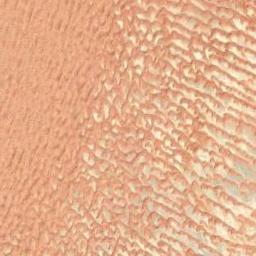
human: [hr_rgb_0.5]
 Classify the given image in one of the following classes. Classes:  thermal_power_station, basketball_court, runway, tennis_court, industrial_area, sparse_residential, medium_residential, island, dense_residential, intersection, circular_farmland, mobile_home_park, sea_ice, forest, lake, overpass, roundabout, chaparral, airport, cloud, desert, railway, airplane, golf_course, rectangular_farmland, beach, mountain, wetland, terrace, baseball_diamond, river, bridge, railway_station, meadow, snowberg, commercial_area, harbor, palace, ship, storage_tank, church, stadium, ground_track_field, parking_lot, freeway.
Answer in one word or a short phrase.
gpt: desert